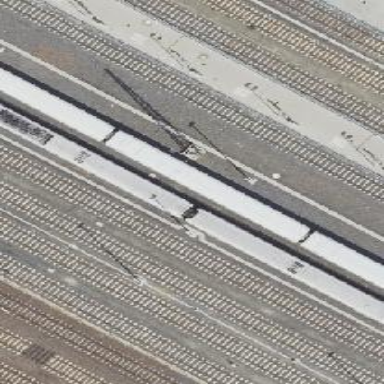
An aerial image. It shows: Abandoned railway yard is depicted.